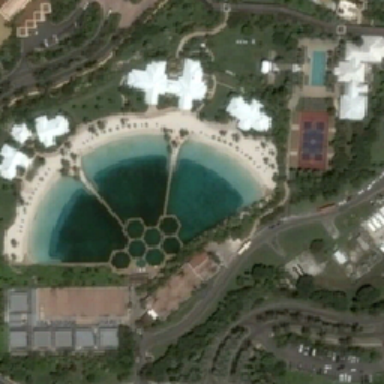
There is an artificial lake around the resort .